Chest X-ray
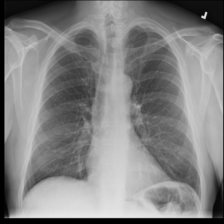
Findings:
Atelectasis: negative
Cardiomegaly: negative
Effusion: negative
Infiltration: negative
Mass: negative
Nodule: negative
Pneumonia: negative
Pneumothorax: negative
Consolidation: negative
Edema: negative
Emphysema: negative
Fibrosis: negative
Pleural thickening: negative
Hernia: negative